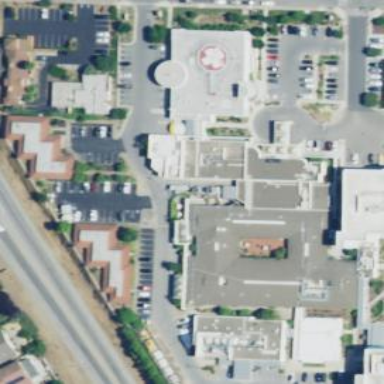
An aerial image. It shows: Healthcare facility identified as hospital.